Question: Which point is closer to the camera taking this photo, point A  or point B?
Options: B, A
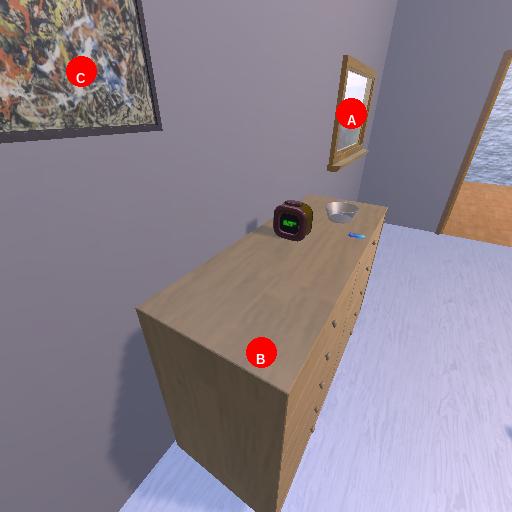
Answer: B